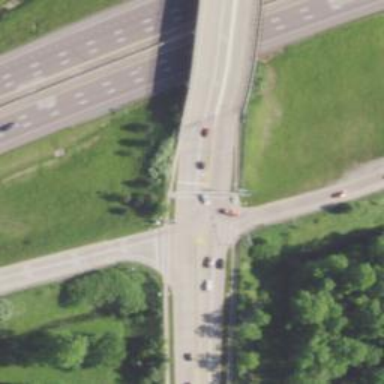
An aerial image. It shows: Primary highway.